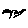
Label: bird